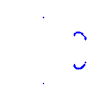
Particle: kaon